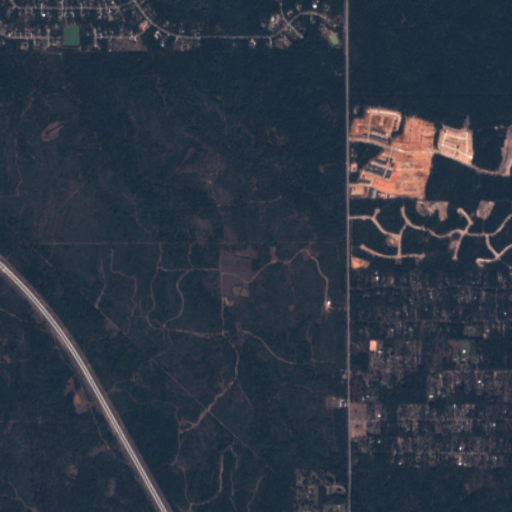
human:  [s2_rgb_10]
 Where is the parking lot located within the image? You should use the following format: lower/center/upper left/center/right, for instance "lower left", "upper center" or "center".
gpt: The parking lot is located in the upper center of the image.
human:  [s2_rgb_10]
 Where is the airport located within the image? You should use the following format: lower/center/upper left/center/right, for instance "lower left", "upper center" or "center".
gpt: There is no airport in the image.